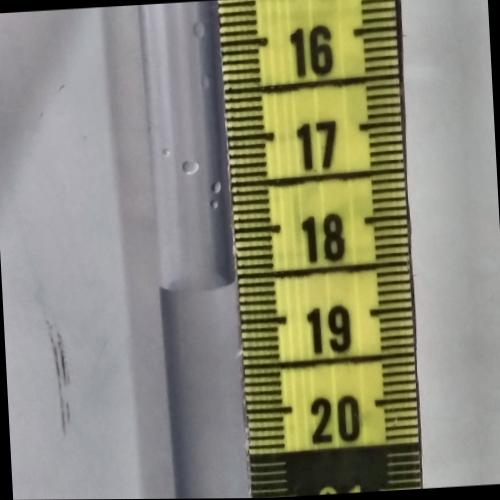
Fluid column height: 18.6 cm